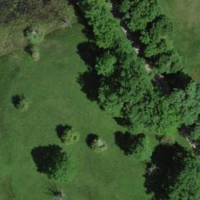
EUNIS habitat code: 25
Species observed at this site:
Tachybaptus ruficollis
Corvus corone
Fulica atra
Emberiza citrinella
Sylvia borin
Dendrocopos major
Sylvia atricapilla
Muscicapa striata
Chroicocephalus ridibundus
Luscinia megarhynchos
Cygnus olor
Erithacus rubecula
Pica pica
Phoenicurus ochruros
Falco tinnunculus
Cyanistes caeruleus
Anas platyrhynchos
Sturnus vulgaris
Troglodytes troglodytes
Passer domesticus
Fringilla coelebs
Lanius collurio
Passer montanus
Turdus merula
Columba palumbus
Carduelis carduelis
Parus major
Hirundo rustica
Milvus migrans
Milvus milvus
Turdus pilaris
Oriolus oriolus
Ciconia ciconia
Motacilla alba
Delichon urbicum